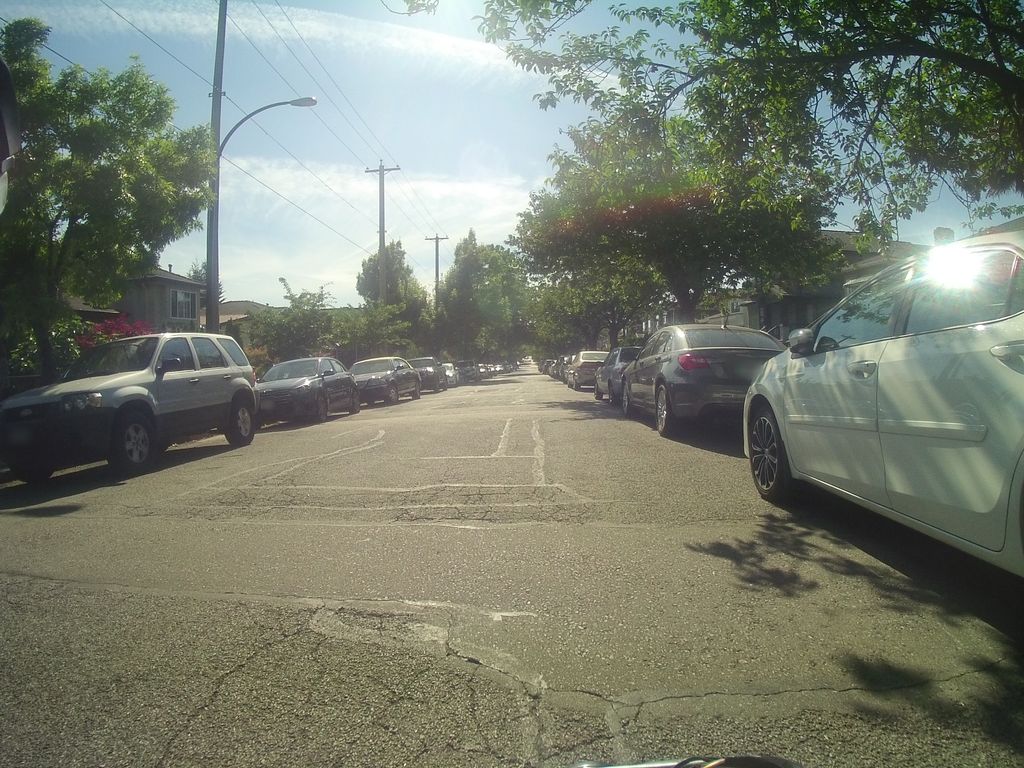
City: vancouver